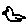
Label: bird